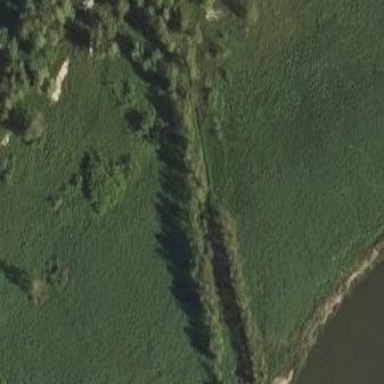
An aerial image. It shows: Beautiful wet meadow natural wetland.